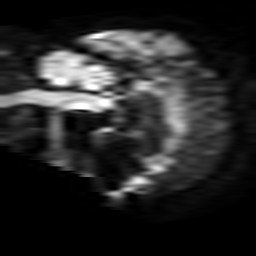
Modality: TRACE
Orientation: sagittal
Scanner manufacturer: philips
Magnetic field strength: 3 T
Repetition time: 3.131 s
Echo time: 0.076 s